Aerial crown-view tile of a tropical tree (Barro Colorado Island, Panama), acquired 20250715:
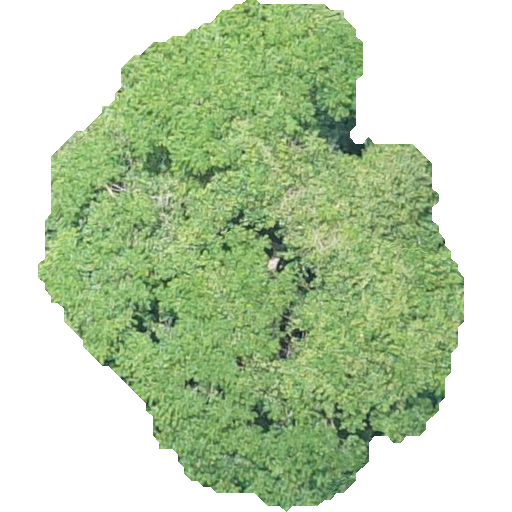
Species: Zanthoxylum ekmanii
GBIF accepted scientific name: Zanthoxylum ekmanii
Crown area: 219.216 m²